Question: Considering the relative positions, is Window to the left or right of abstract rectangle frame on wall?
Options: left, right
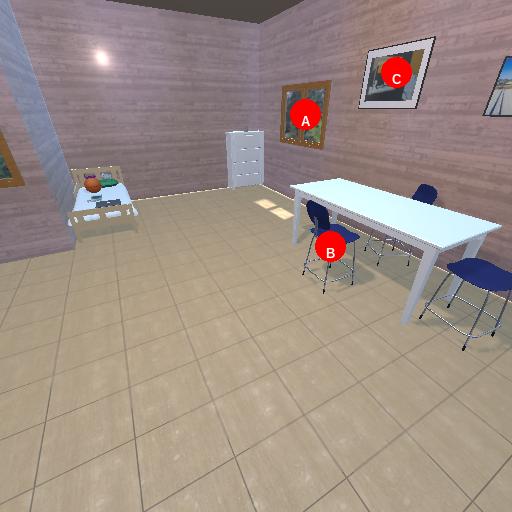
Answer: left